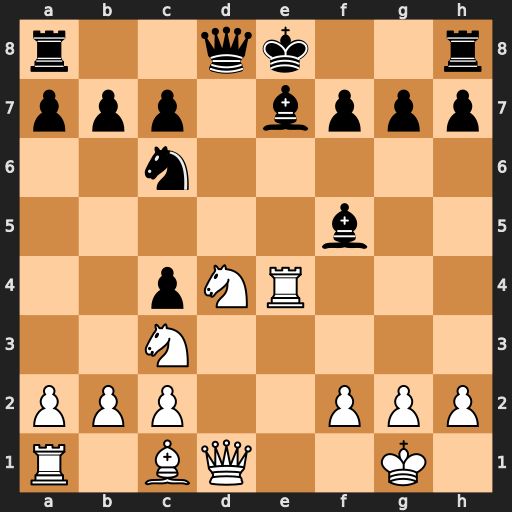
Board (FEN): r2qk2r/ppp1bppp/2n5/5b2/2pNR3/2N5/PPP2PPP/R1BQ2K1
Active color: w
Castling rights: kq
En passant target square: -
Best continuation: Nxf5 Qxd1+ Nxd1